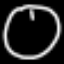
Label: clock